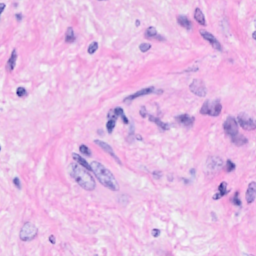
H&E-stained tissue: Breast